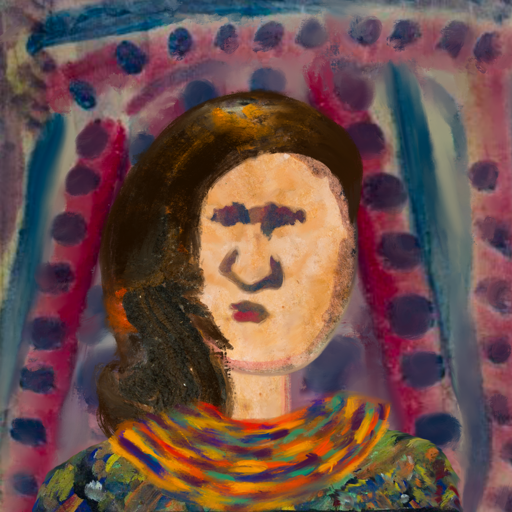
Background: HillGirl, Head And Neck Front: Childish, Face Front: In_The_Sun, Bust: An_Impression, Hair Front: Gypsy_Queen, Head Accessory: Blank, Second Necklace: An_Impression_2, Necklace: Blank, Baby: Blank